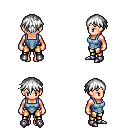
a pixel art fantasy rpg character, female body template, human, light skin, blue vest, gold greaves, white short bangs hairstyle, metal boots, four views (front, back, left, right), 2x2 character sprite sheet, small pixel art, hard edges, no anti-aliasing